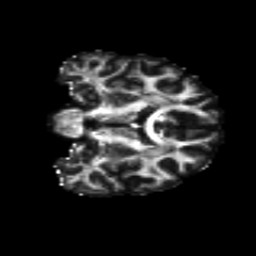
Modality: FA
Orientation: coronal
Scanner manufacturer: siemens
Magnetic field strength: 3 T
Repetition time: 4.16 s
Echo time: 0.0806 s